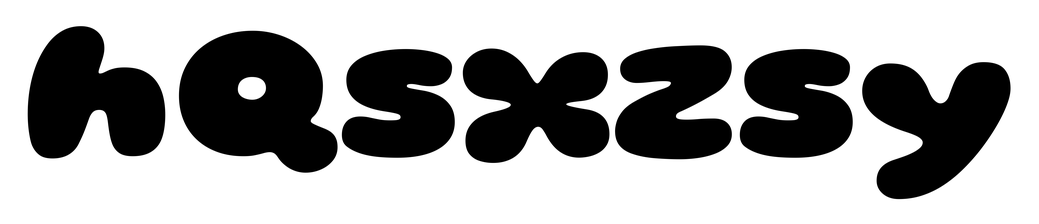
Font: Gluten_Black